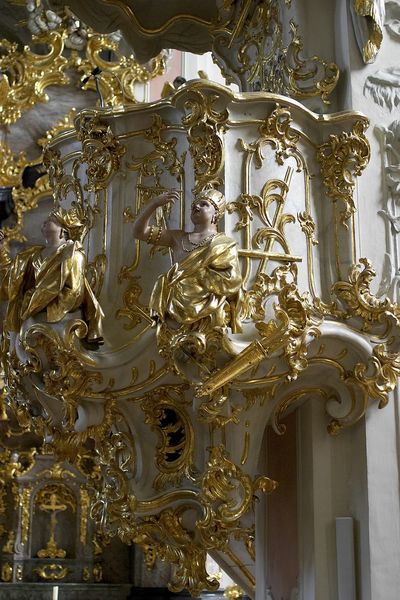
Titel: St. Peter in Mainz
Künstler: Johann Valentin Thomann
Standort: Mainz (EU - D - RP)
Schlagwörter: schatten, weiß, holz, licht, marmor, schmuck, ornament, barock, falten, stein, innenraum, kirche, figur, gold, stoff, rokkoko, krone, rosa, tugend, engel, ranken, skulptur, empore, figuren, dekor, floral, ornamente, verzierung, stuck, aufgang, faltenwurf, foto, fotografie, photographie, vergoldet, kreuz, girlanden, photo, schnörkel, skulpturen, afrikaner, sklave, kanzel, blaetter, heilige, gips, katholisch, mikrophon